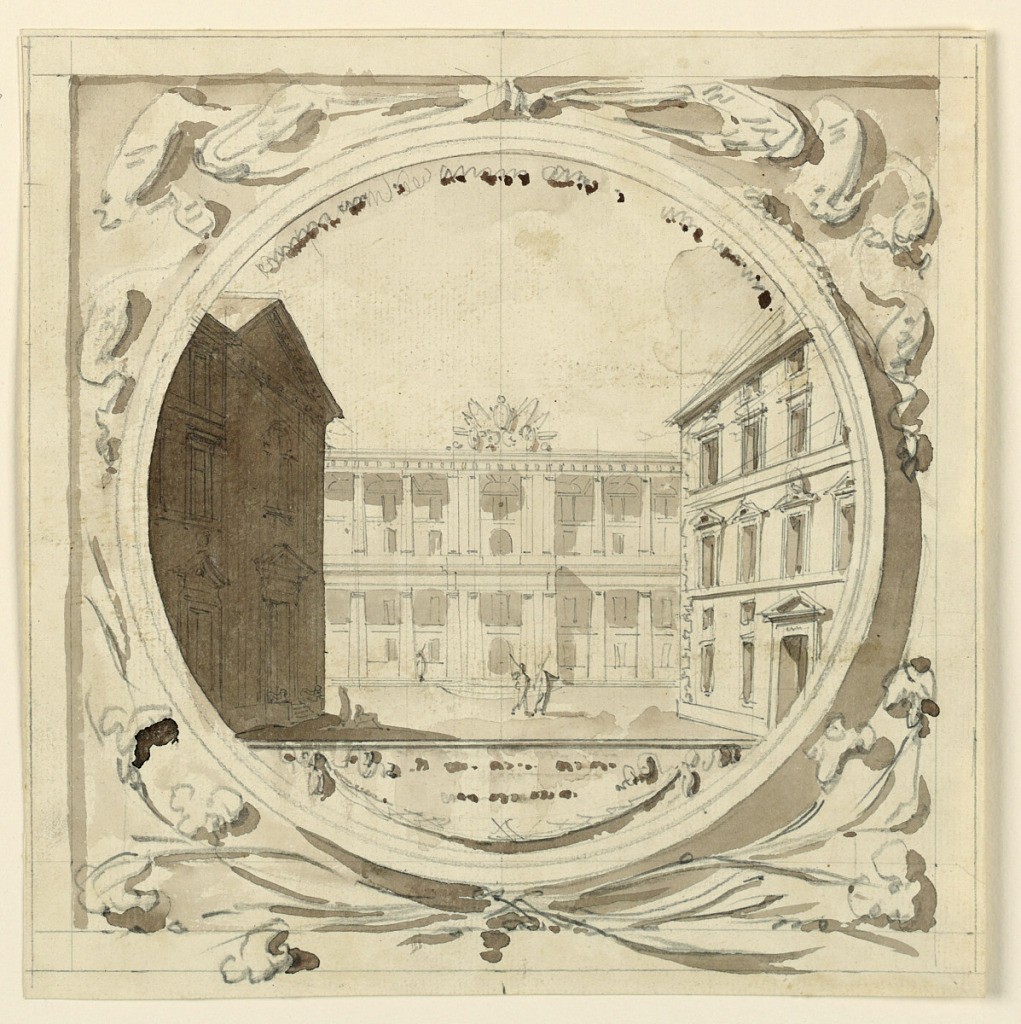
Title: Possible Design for Relief; Scene in Circle, Ornaments in Corners
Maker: Giuseppe Barberi, Italian, 1746–1809
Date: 18th century
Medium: Pen and brown ink, brush and sepia wash on paper
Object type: Drawing
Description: Square rectangle. Stage scenery inscribed in circle, two actors in square with palace around. Ornaments in corners of drawing. Possible design for relief.